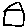
Label: house